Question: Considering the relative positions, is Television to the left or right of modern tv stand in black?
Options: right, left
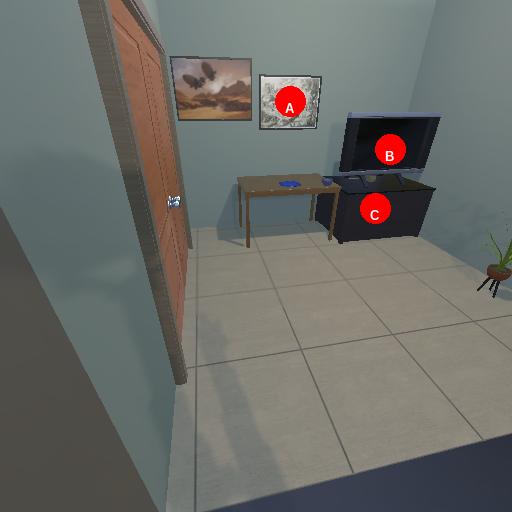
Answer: right